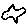
Label: bird